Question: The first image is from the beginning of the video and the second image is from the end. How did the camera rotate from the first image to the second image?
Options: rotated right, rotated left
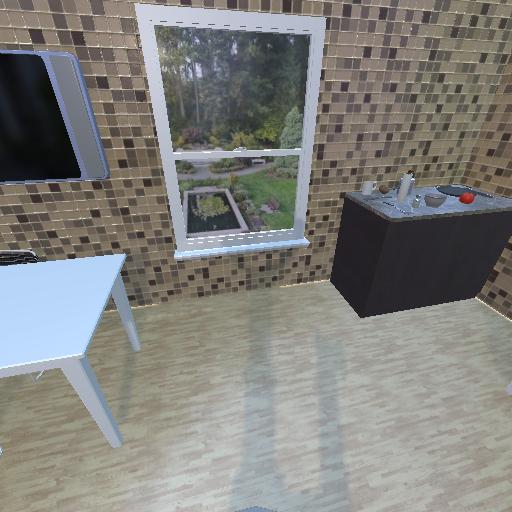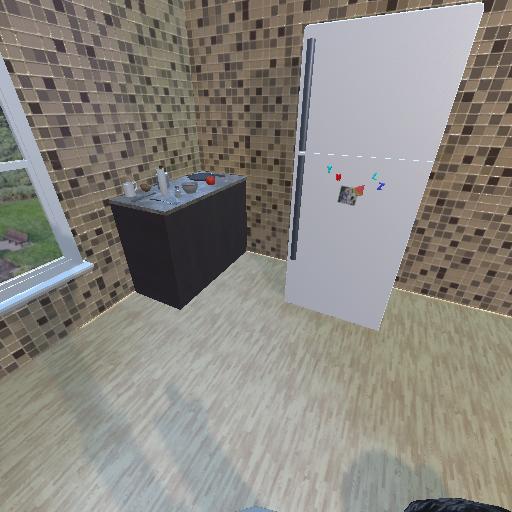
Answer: rotated right